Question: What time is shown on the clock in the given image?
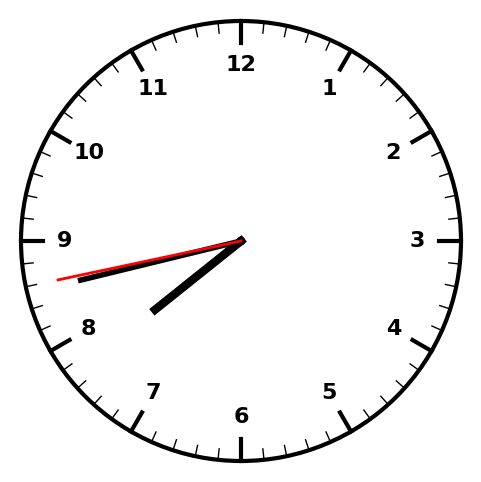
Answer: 07:42:43